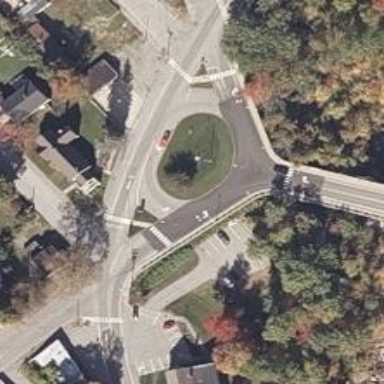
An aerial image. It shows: Roundabout on trunk road with asphalt surface.